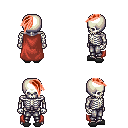
a pixel art fantasy rpg character, male body template, skeleton, maroon cape, metal pants, red long mohawk hairstyle, gray slippers, four views (front, back, left, right), 2x2 character sprite sheet, small pixel art, hard edges, no anti-aliasing